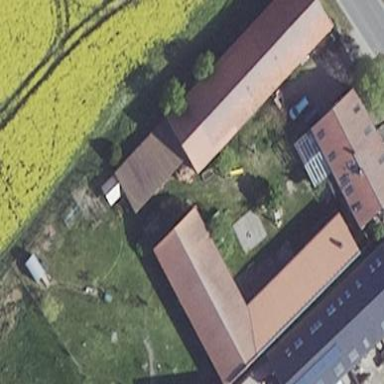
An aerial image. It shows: Shed.